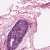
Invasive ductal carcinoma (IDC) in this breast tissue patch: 0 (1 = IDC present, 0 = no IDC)